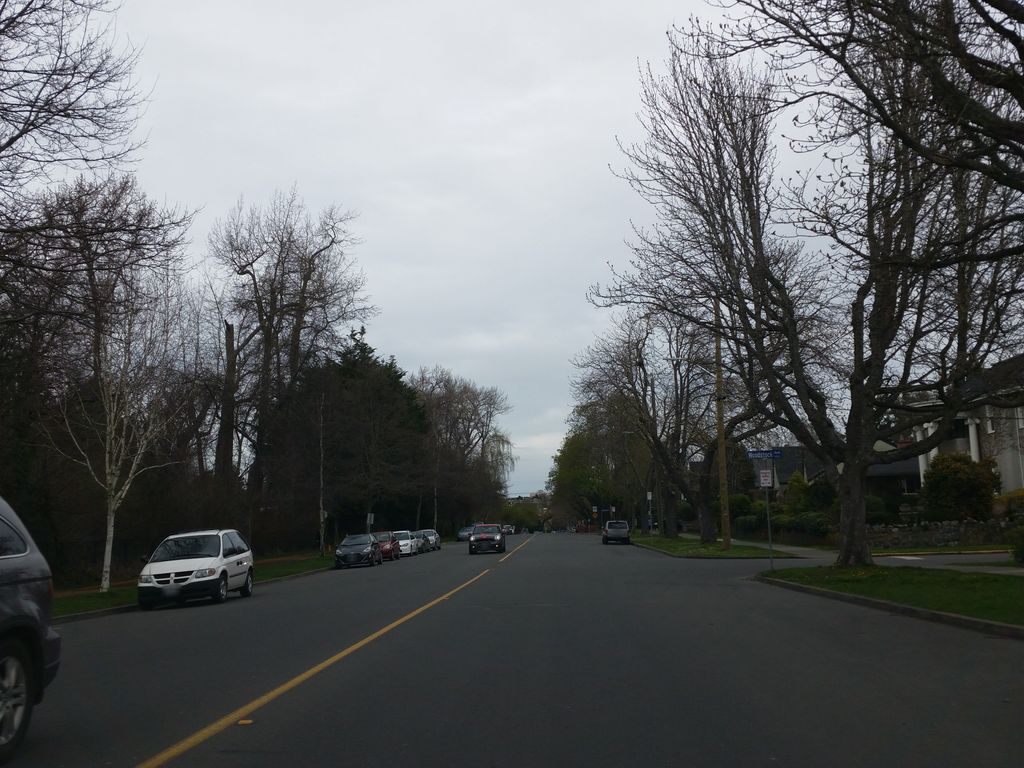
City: victoria